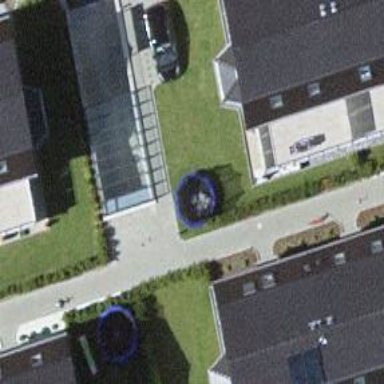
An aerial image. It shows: Parking entrance.